Field crop: maize
Growth stage: 2
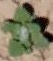
Species: chenopodium